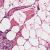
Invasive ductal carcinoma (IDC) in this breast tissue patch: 1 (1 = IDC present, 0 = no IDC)